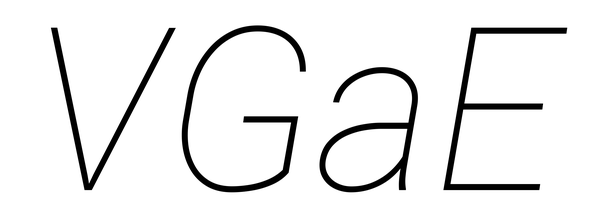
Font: Roboto-Italic_Thin_Italic